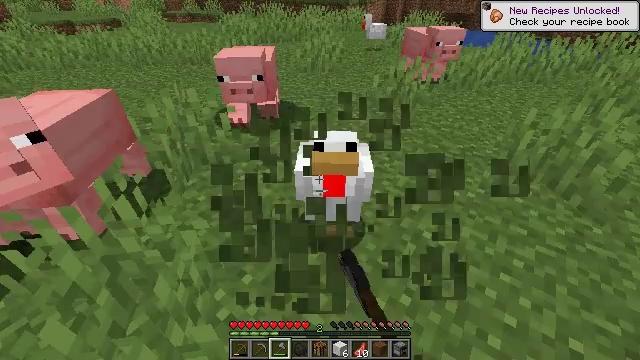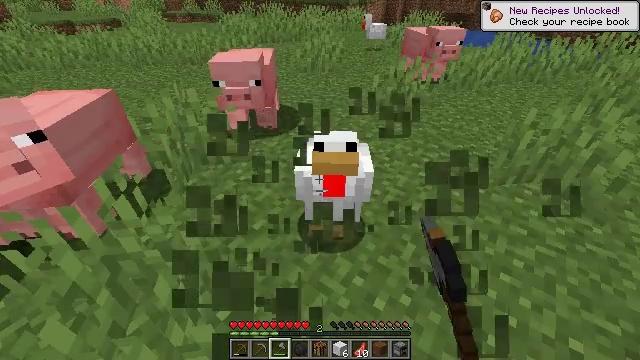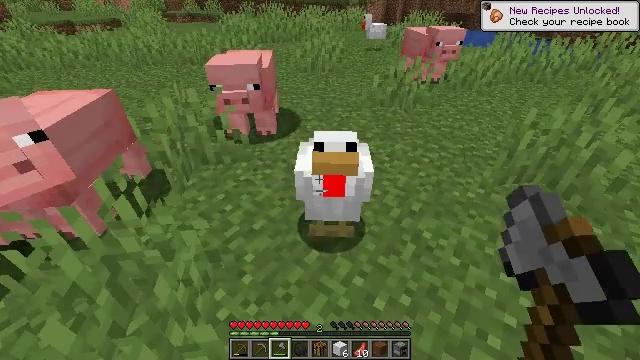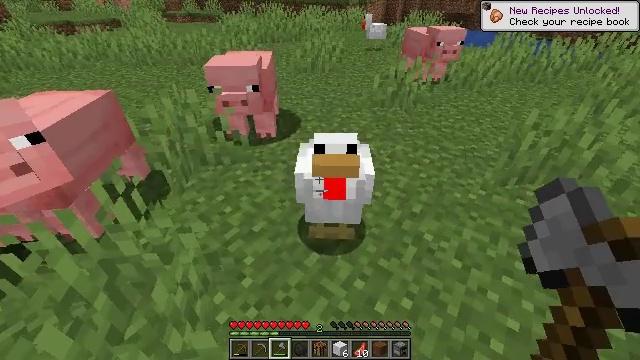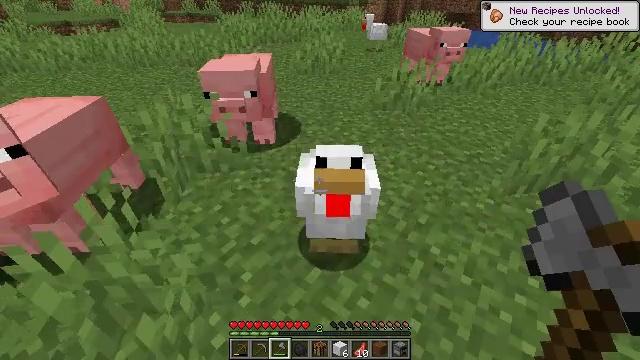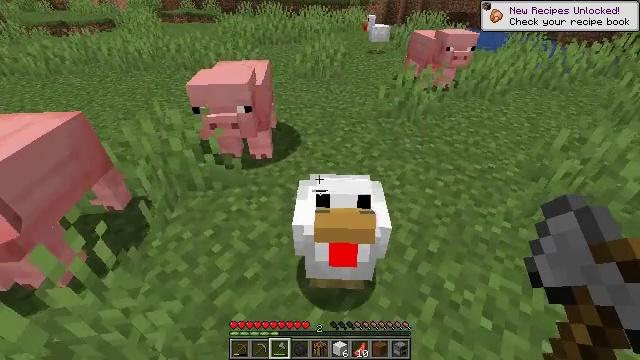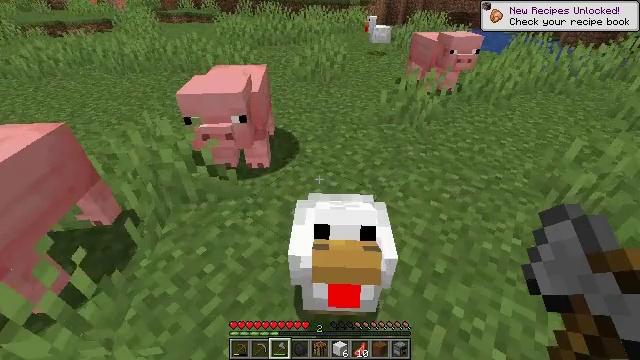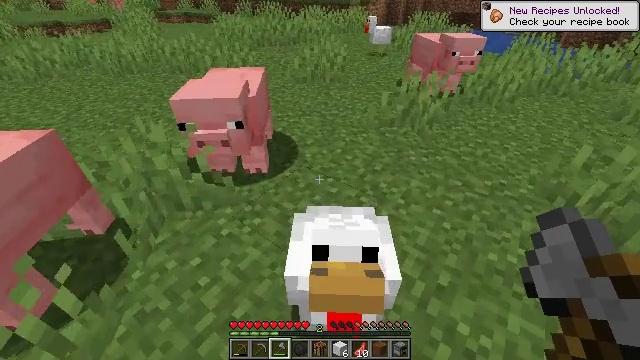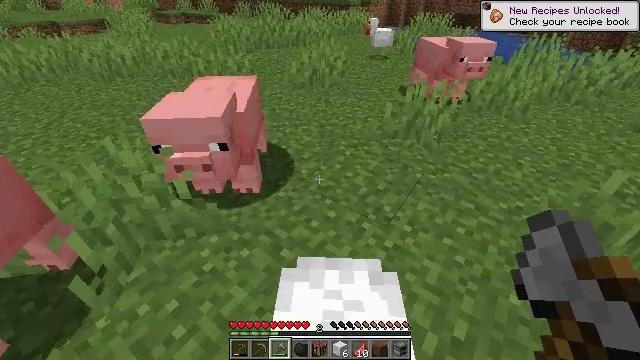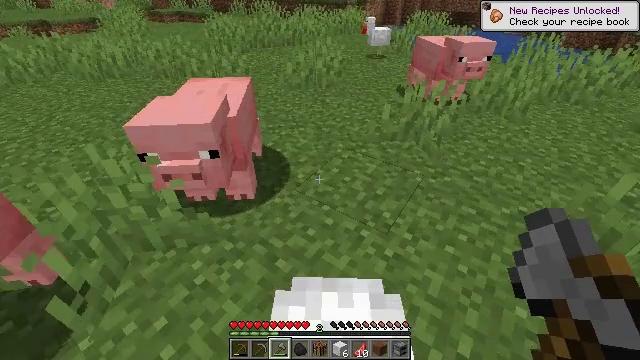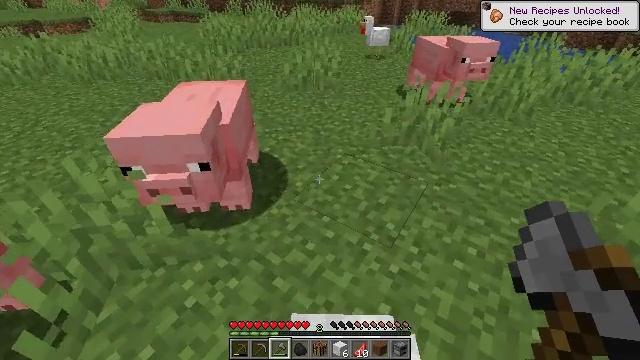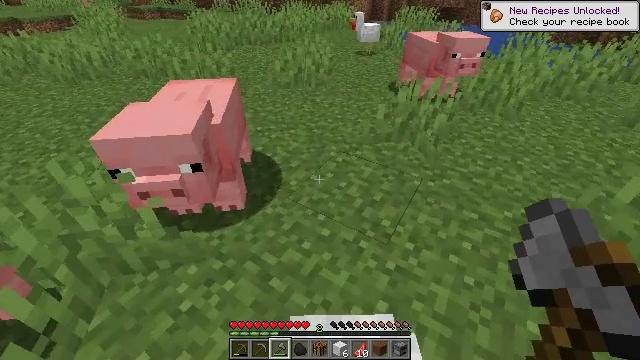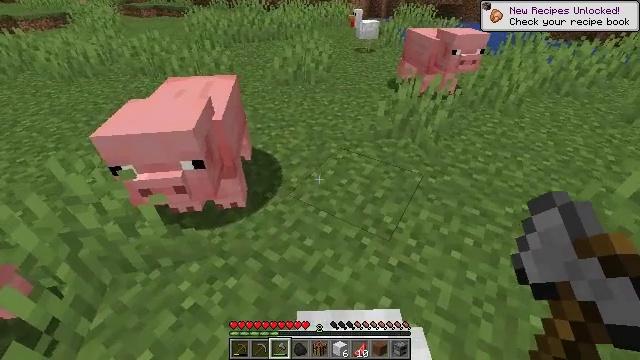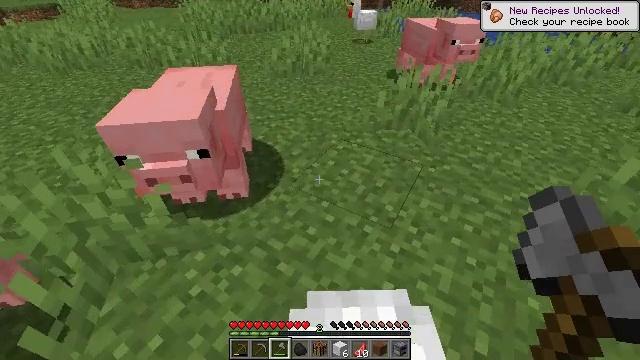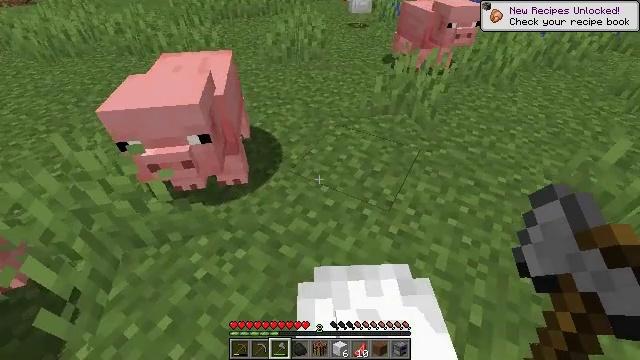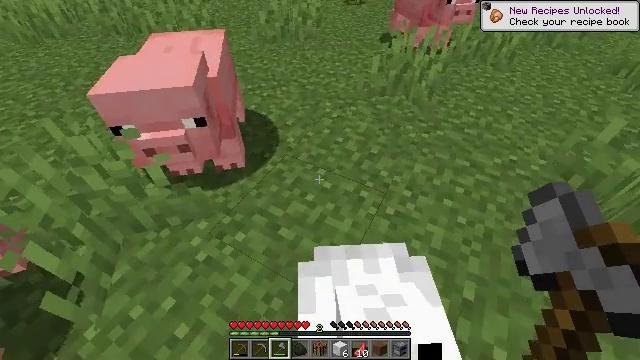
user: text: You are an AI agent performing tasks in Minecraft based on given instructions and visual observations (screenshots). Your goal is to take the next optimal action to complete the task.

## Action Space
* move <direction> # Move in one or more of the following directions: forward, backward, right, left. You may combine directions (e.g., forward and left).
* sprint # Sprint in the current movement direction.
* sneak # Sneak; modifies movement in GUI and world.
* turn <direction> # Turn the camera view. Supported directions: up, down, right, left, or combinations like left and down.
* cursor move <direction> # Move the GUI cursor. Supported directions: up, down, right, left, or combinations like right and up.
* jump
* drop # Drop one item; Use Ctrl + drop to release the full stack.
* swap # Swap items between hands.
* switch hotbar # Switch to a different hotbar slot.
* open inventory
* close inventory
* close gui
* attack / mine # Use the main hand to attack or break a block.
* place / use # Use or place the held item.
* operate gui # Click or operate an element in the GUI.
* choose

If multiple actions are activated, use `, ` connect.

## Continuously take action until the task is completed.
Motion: motion action
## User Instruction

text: Hunt a chicken.
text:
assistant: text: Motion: no_op
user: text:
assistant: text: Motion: no_op
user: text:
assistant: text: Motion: move forward
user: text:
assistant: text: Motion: move forward
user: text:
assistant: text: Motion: move forward
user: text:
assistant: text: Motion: move forward
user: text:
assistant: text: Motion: move forward
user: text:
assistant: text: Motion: move forward
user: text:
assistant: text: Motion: move forward
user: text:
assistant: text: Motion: no_op
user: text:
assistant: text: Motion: turn right
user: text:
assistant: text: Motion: no_op
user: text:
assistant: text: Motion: turn down
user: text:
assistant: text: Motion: turn right and down
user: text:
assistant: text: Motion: turn right and down
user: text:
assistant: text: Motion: turn down
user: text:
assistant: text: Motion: turn down
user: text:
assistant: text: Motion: turn right and down
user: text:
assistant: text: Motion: turn right and down
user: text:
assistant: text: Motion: turn right and down
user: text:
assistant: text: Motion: turn right
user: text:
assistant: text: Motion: turn right
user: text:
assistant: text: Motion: turn right and up
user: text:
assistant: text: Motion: no_op
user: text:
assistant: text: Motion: turn up
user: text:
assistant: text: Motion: turn up
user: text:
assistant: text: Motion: no_op
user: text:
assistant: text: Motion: turn left and up
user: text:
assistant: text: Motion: turn left
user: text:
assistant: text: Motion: turn left and up